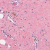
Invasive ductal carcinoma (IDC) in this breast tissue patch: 0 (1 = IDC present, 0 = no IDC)